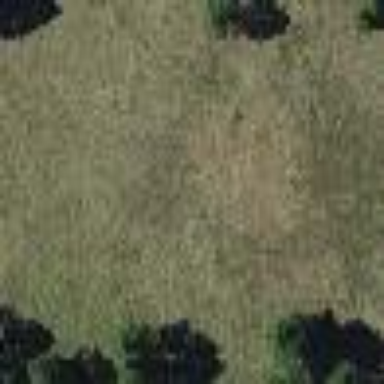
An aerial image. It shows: Vast expanse of grassland.